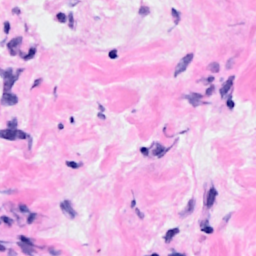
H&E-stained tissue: Breast